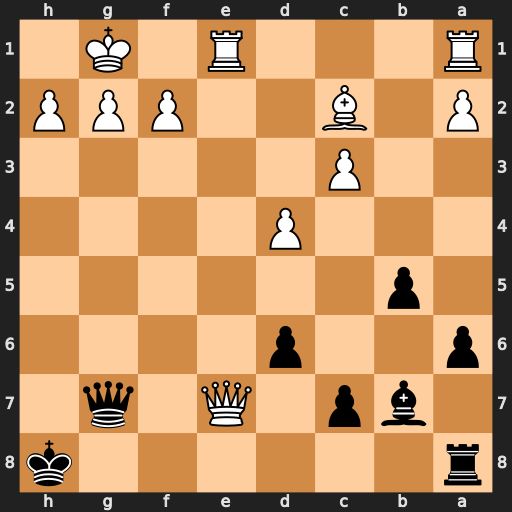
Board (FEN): r6k/1bp1Q1q1/p2p4/1p6/3P4/2P5/P1B2PPP/R3R1K1
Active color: b
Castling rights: -
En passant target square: -
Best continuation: Qxg2#